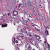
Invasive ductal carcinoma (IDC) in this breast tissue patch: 1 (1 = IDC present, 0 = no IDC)